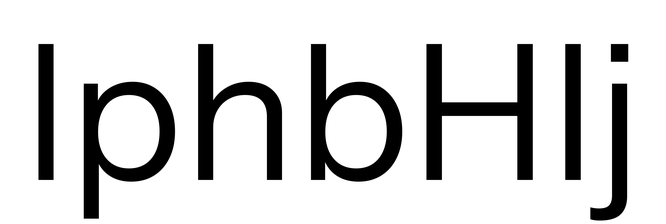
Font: InstrumentSans_Regular